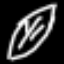
Label: leaf